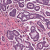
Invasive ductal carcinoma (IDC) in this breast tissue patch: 1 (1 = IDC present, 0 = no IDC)